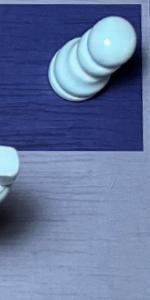
Label: Empty